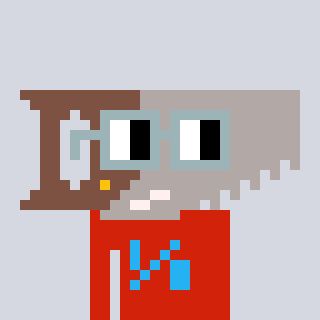
a pixel art character with square dark gray glasses, a saw-shaped head and a red-colored body on a cool background